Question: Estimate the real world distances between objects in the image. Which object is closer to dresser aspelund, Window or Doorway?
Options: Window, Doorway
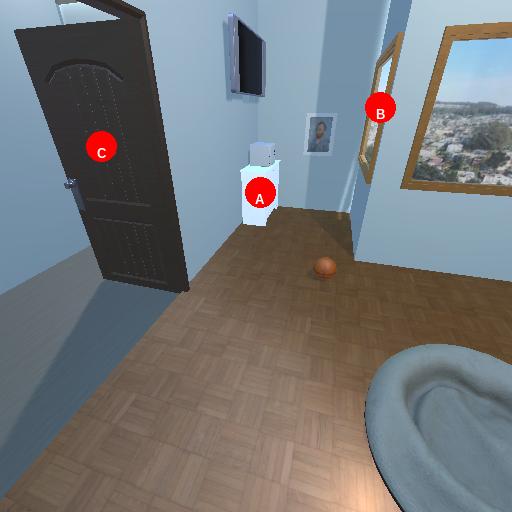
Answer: Window